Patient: sex M, age 45
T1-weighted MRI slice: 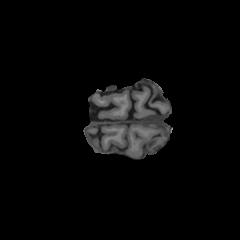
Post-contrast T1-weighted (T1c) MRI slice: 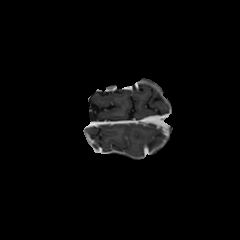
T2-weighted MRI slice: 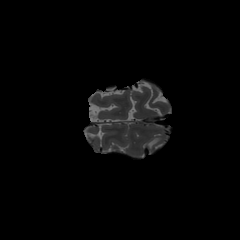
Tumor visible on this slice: yes
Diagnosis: Astrocytoma, IDH-wildtype
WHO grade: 2